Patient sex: M
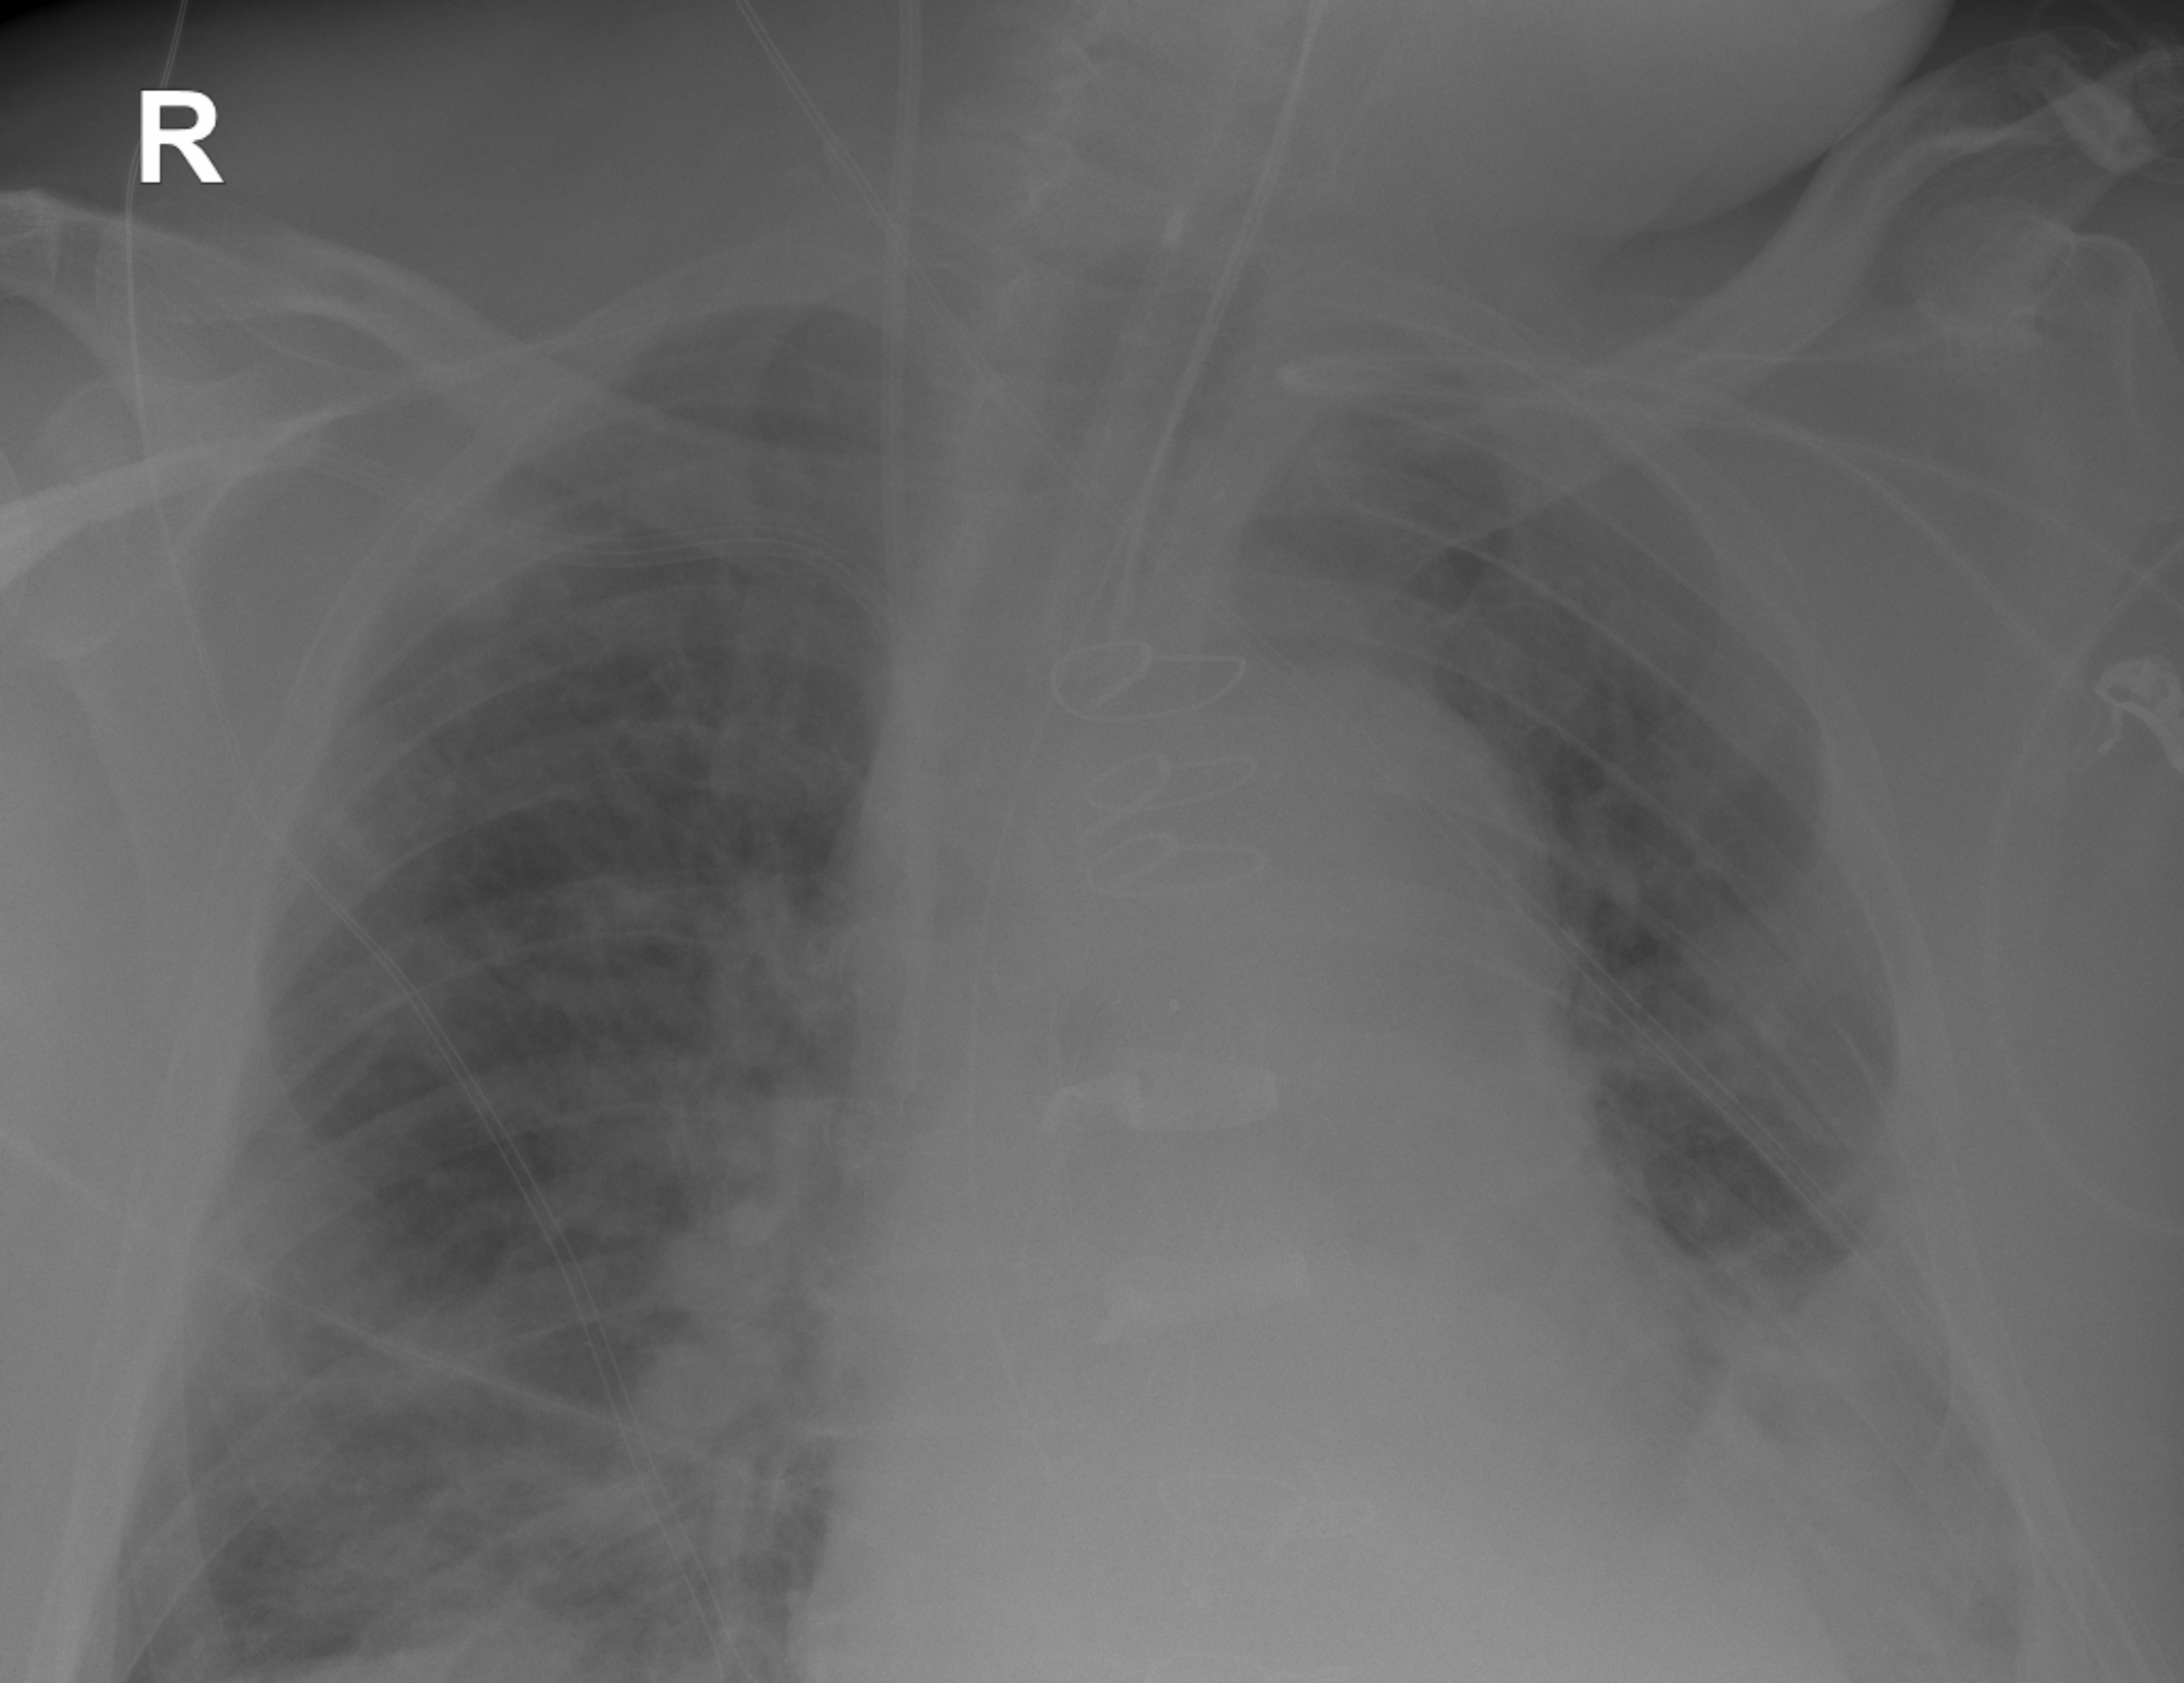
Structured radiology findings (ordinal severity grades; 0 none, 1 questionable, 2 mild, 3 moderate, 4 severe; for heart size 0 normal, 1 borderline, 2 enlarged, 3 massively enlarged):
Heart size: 2
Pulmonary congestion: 2
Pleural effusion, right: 0
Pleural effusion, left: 2
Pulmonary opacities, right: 0
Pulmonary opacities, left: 0
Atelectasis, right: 2
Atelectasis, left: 3